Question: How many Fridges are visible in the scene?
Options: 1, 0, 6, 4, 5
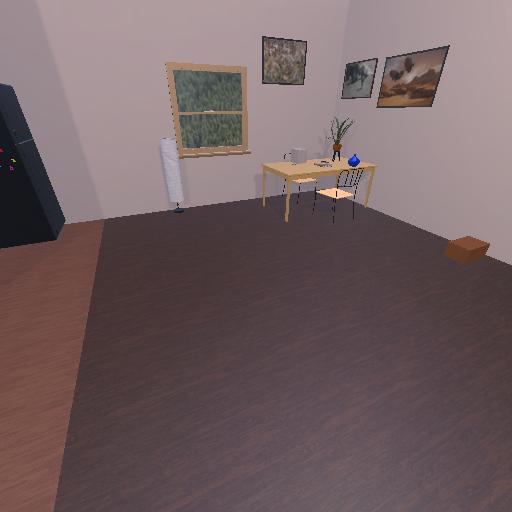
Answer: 1